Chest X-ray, AP view. Patient: 42 years old, sex F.
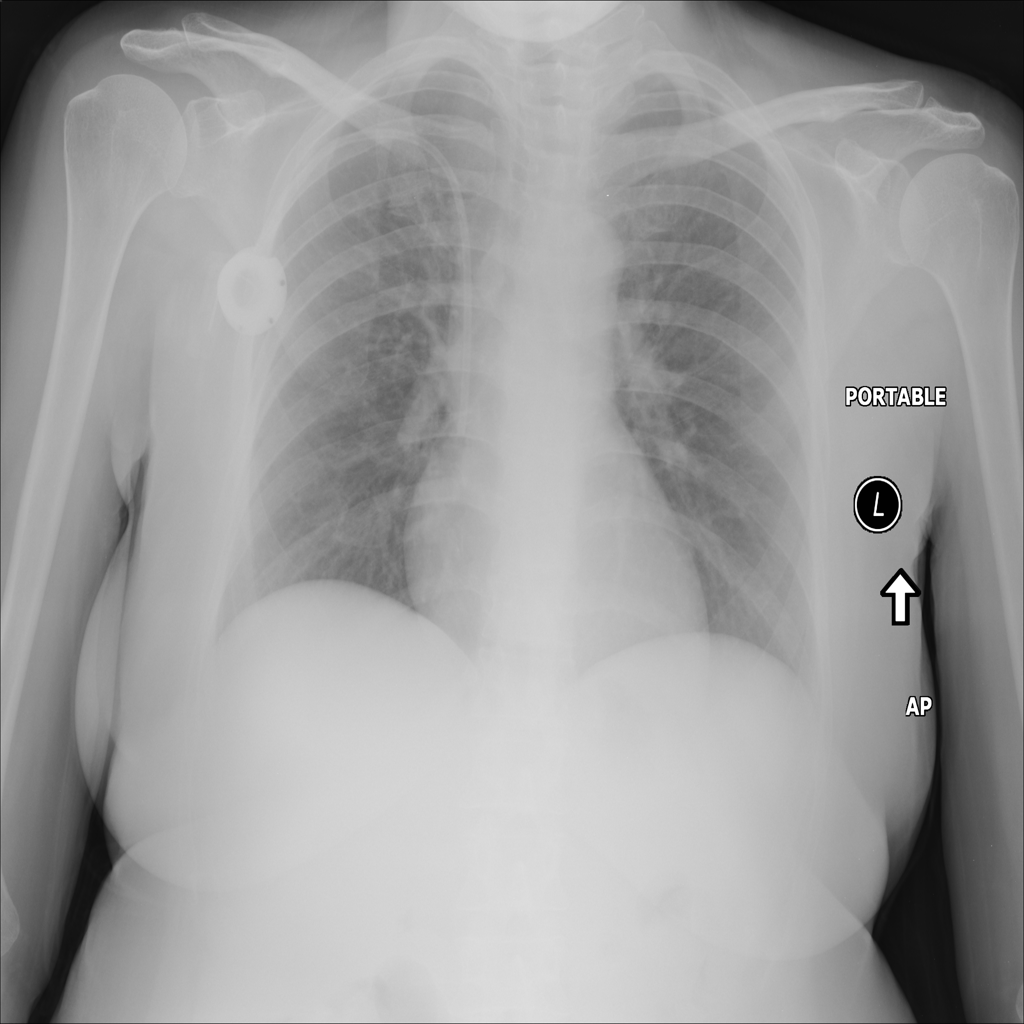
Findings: Consolidation, Infiltration